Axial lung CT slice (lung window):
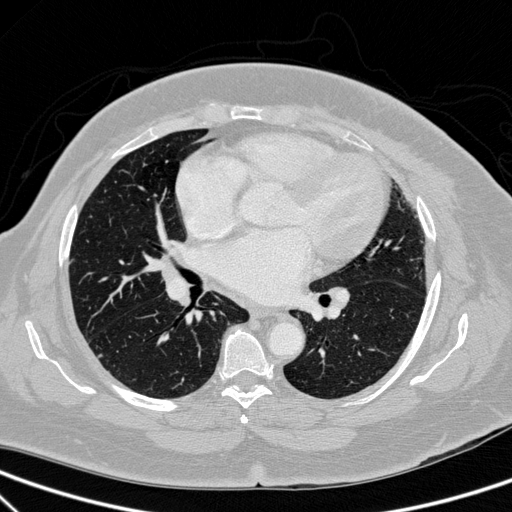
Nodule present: no